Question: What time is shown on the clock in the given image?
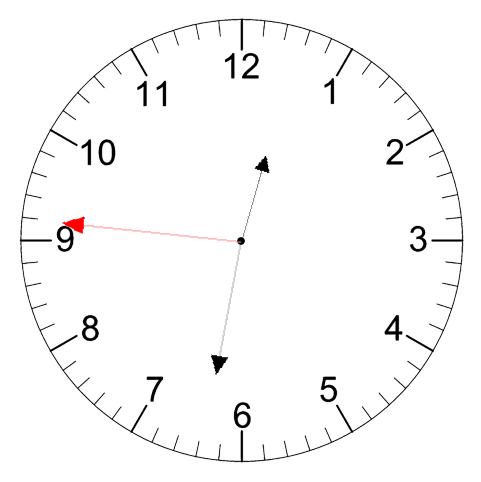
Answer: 12:31:46